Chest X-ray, AP view. Patient: 46 years old, sex M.
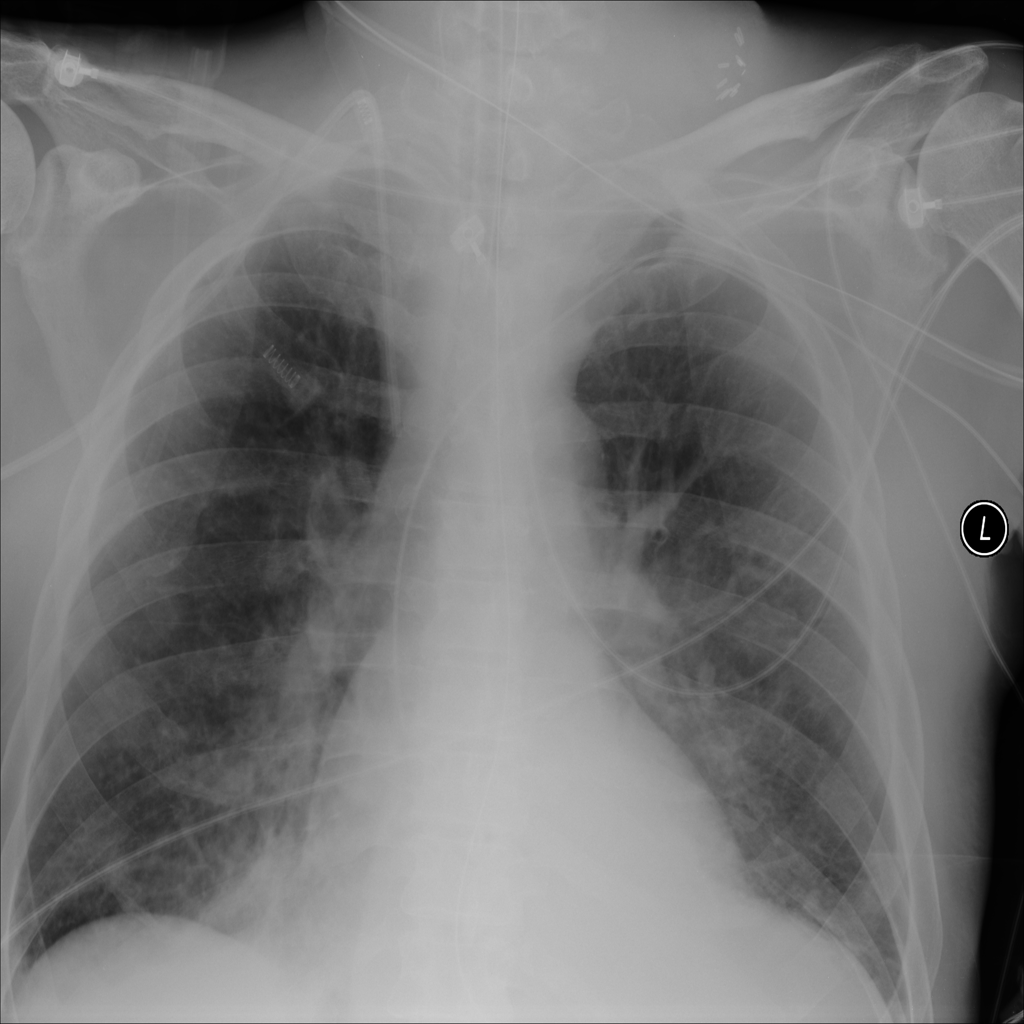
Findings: Consolidation, Effusion